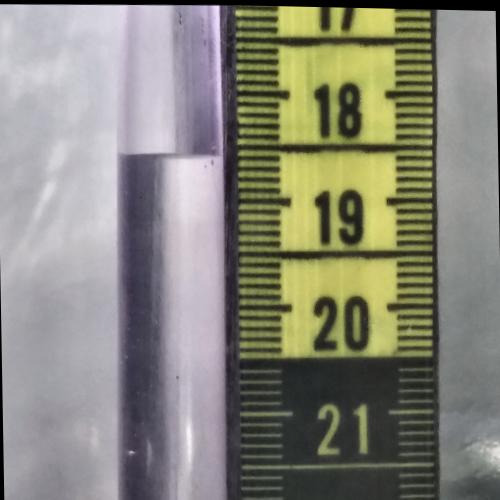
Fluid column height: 18.6 cm